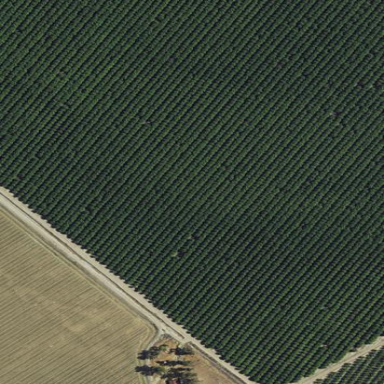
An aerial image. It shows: Almond orchard with rows of almond trees.